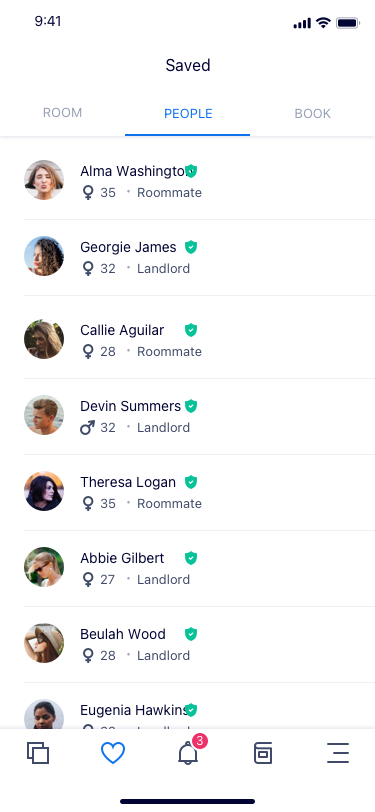
Text in this UI design:
ROOM
PEOPLE
BOOK